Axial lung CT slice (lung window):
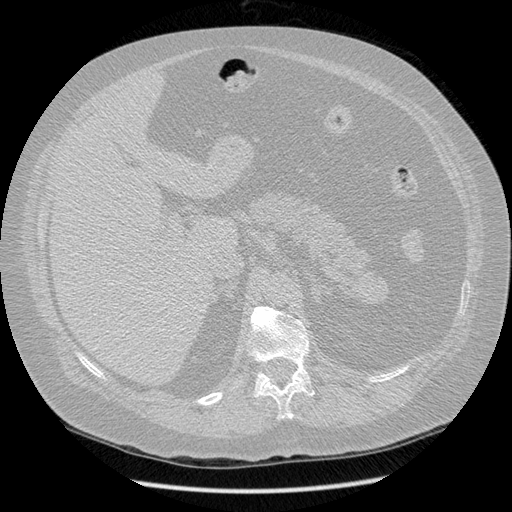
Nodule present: no